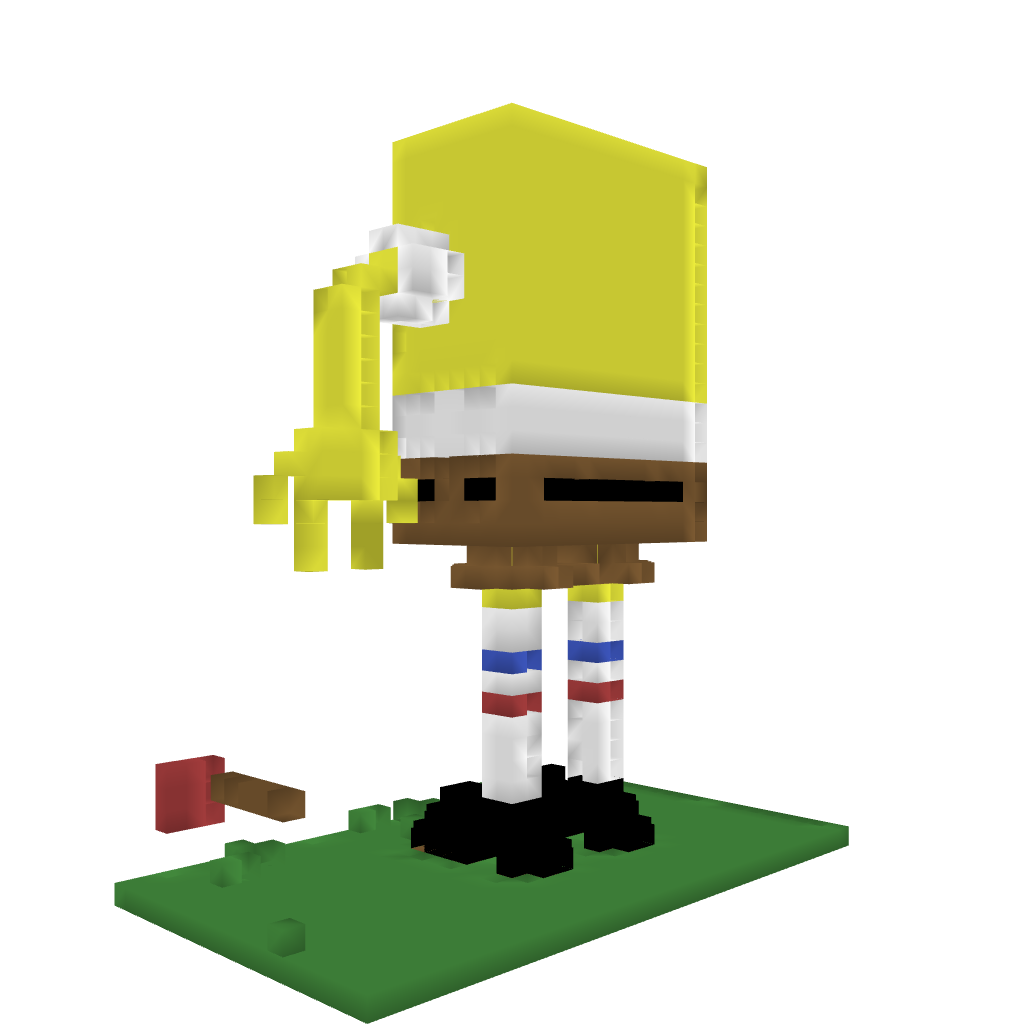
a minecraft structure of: Spongebob/Svampebob high quality